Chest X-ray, PA view. Patient: 30 years old, sex M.
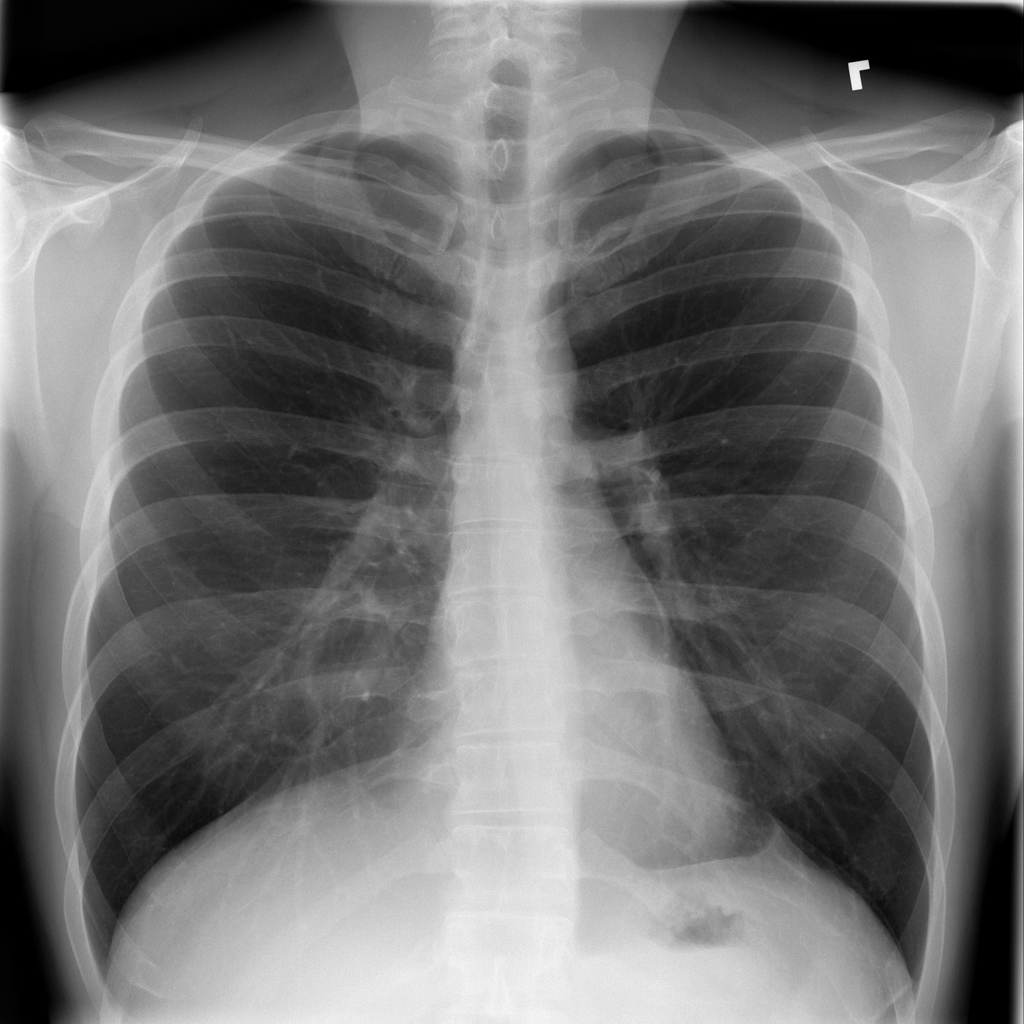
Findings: No Finding